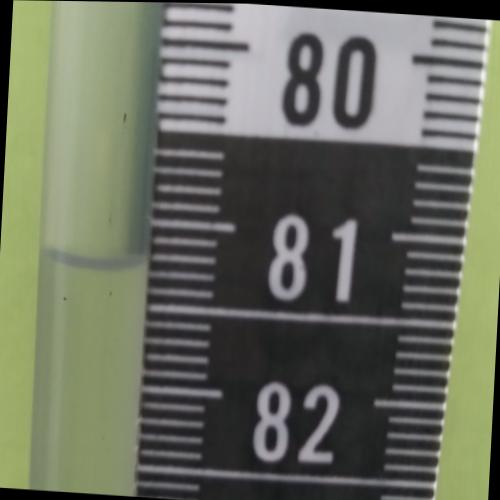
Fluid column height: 81.3 cm